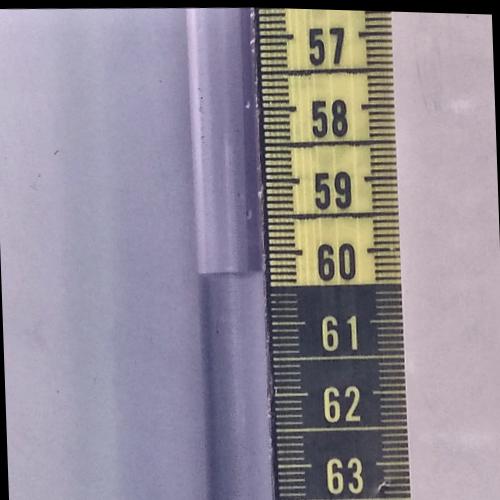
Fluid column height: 60.3 cm